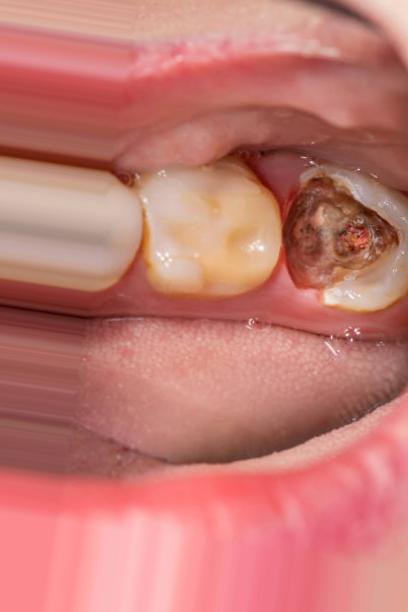
Condition: Caries